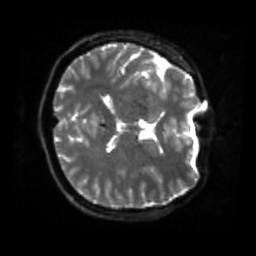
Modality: sbref
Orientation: axial
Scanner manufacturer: siemens
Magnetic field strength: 3 T
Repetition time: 4 s
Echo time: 0.0594 s